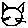
Label: cat